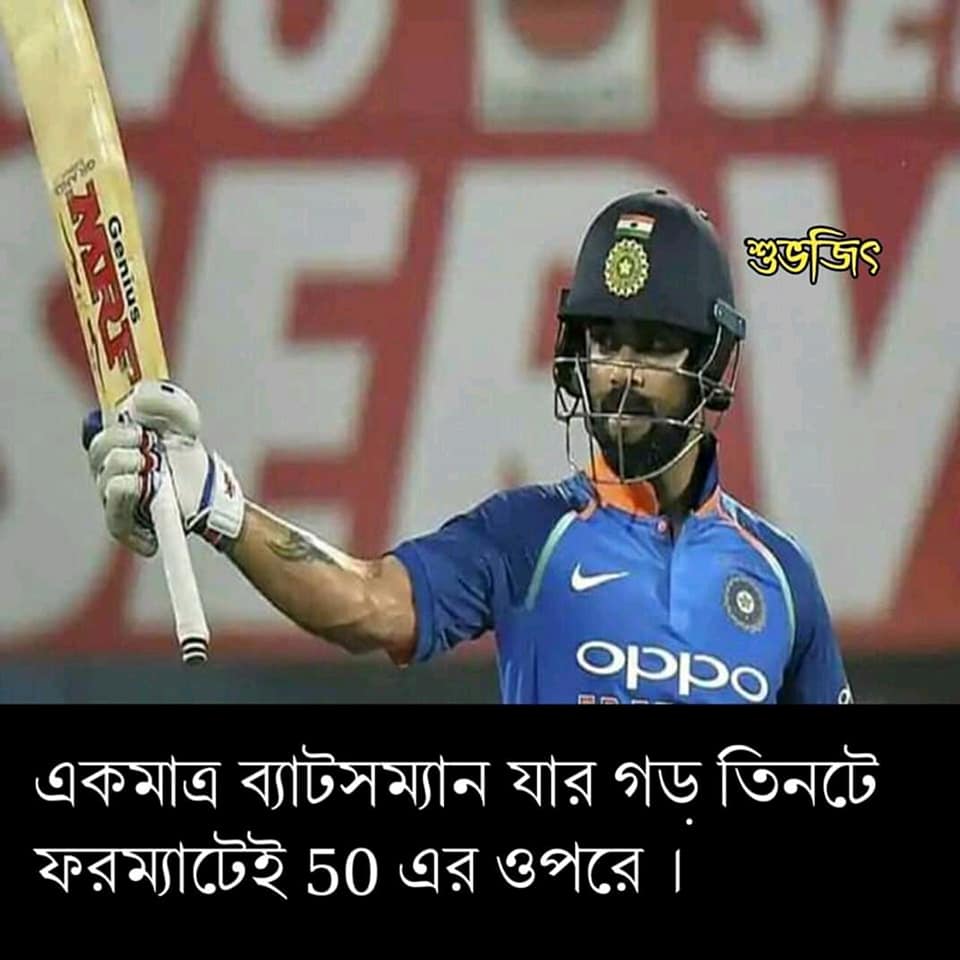
Caption: একমাত্র ব্যাটসম্যান যার গড়  তিনটে ফরম্যাটেই 50 এর ওপরে ।
Label: non-hate